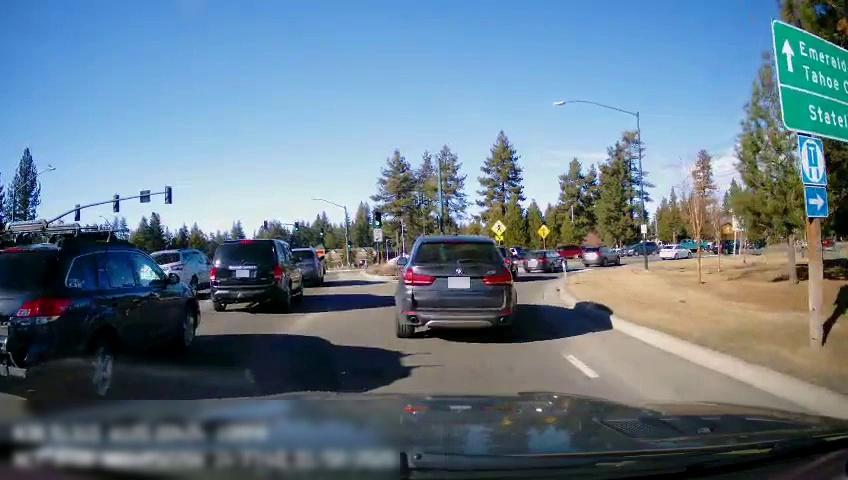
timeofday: Day
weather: Sunny
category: Drivable Space
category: Vehicles | Car
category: Vehicles | SUV
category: Vehicles | SUV
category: Vehicles | SUV
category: Vehicles | SUV
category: Vehicles | Car
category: Vehicles | Car
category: Vehicles | SUV
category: Vehicles | Car
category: Vehicles | SUV
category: Vehicles | Car
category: Vehicles | SUV
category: Vehicles | Car
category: Lanes | Current Lane
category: Traffic | Signs
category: Traffic | Signs
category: Traffic | Signs
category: Traffic | Signs
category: Traffic | Signs
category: Traffic | Signs
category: Traffic | Signs
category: Traffic | Signs
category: Traffic | Signs
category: Traffic | Signs